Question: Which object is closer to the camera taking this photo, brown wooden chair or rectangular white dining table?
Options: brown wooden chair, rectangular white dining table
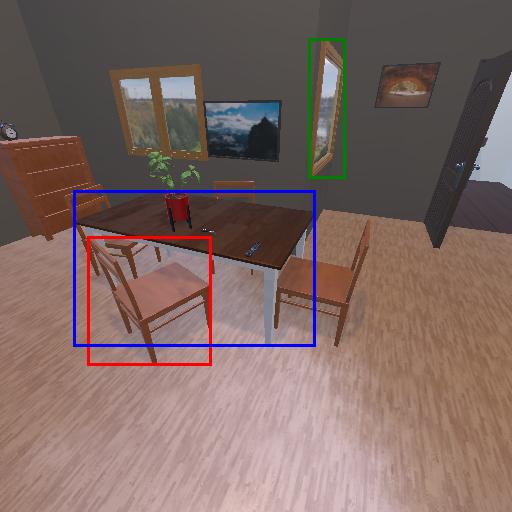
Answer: brown wooden chair